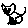
Label: cat